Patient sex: M
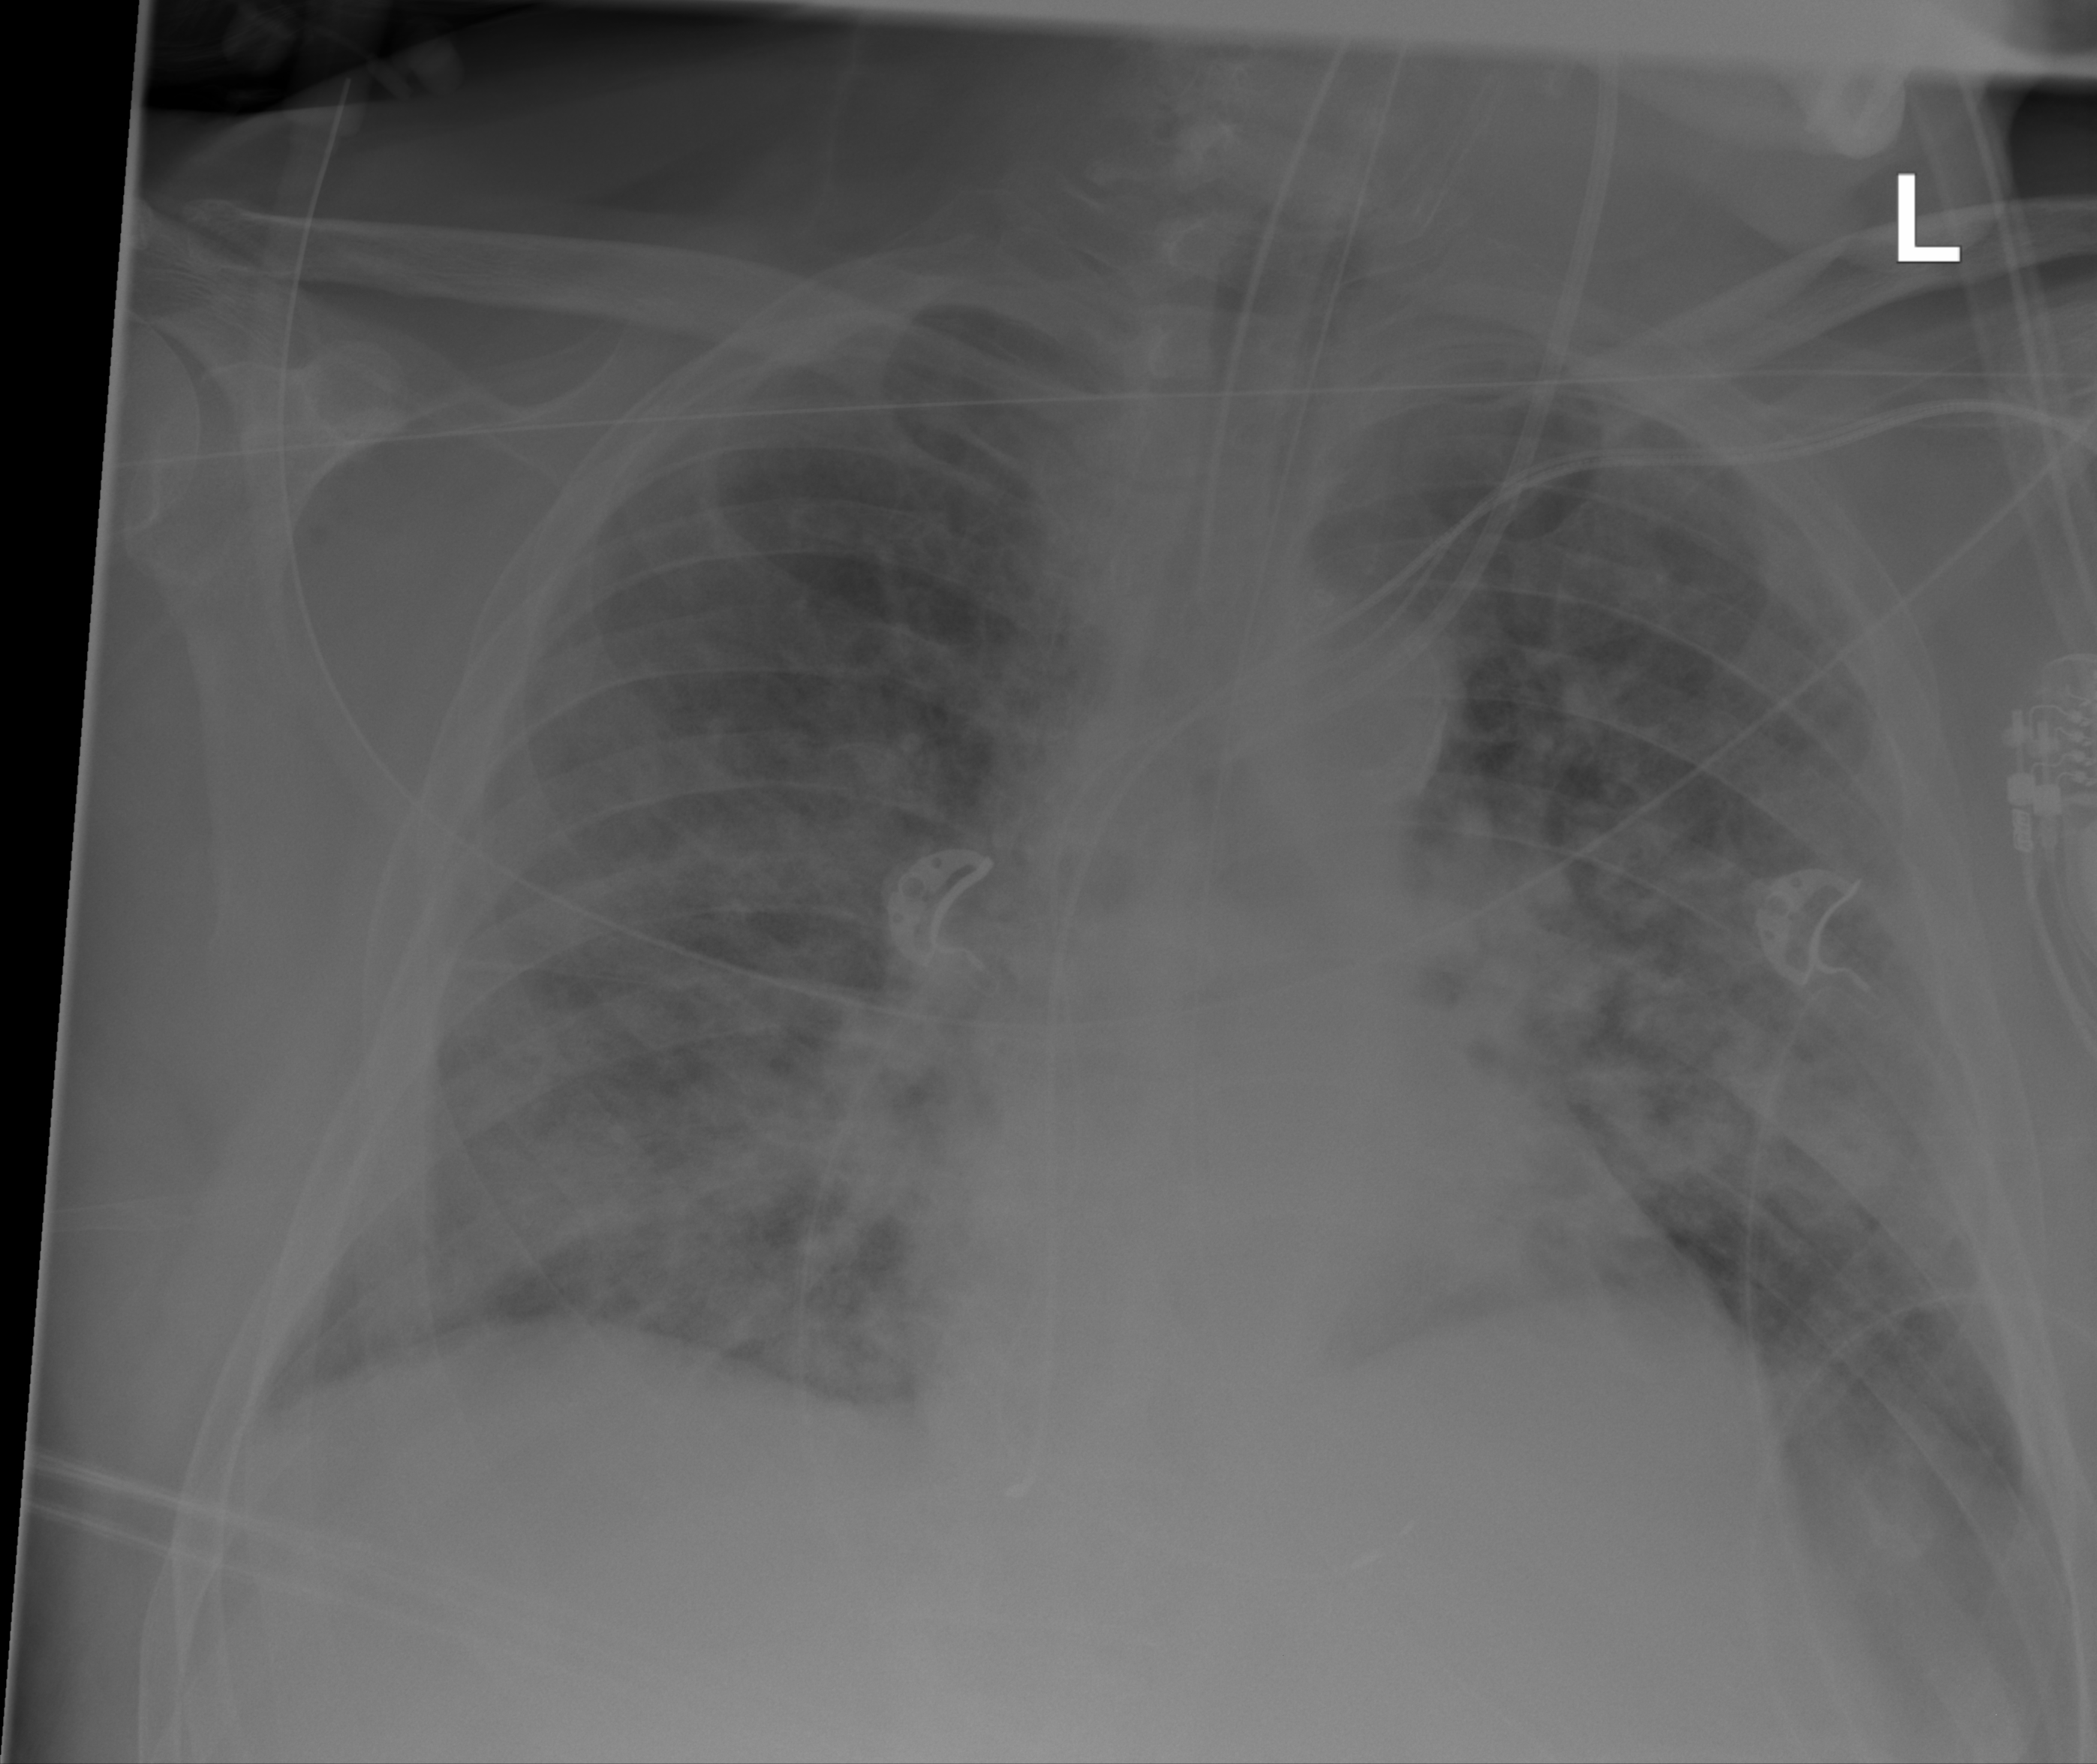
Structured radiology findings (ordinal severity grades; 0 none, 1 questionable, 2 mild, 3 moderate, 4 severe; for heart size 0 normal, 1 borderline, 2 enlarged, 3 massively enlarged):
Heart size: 1
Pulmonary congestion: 2
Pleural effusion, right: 2
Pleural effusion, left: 0
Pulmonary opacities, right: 3
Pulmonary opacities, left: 4
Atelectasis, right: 3
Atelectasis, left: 3